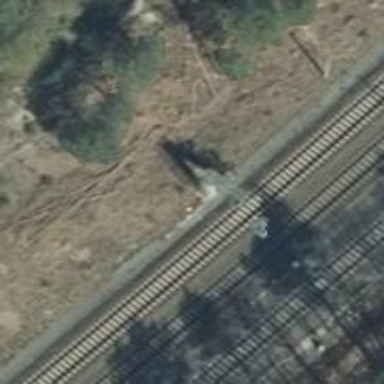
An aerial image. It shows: Railway signal.